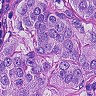
Metastatic tissue present: yes